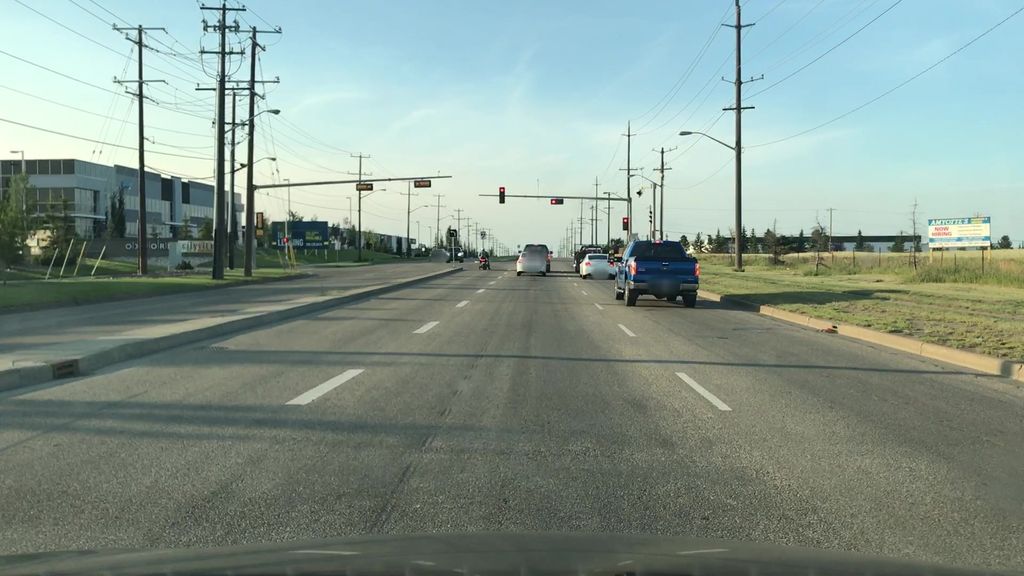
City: edmonton